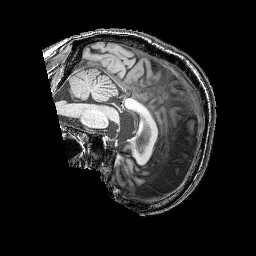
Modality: T1w
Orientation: sagittal
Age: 74
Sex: male
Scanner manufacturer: siemens
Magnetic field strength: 3 T
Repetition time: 2.25 s
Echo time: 0.00411 s